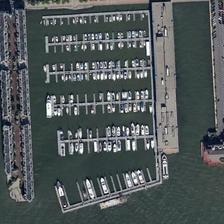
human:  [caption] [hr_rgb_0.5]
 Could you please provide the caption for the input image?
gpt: many boats are in a port near a wharf .

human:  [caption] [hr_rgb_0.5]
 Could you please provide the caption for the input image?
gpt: this is a sea, many ships, roads, buildings and trees .

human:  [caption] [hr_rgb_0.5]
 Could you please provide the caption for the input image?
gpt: many boats are in a port near a wharf .

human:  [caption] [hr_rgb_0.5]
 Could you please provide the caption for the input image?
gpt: it is a blue-green sea, white ships, gray roads and buildings, ang green trees .

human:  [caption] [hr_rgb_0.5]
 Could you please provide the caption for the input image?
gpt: this is a sea, many ships, roads, buildings and trees .